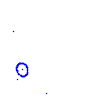
Particle: proton